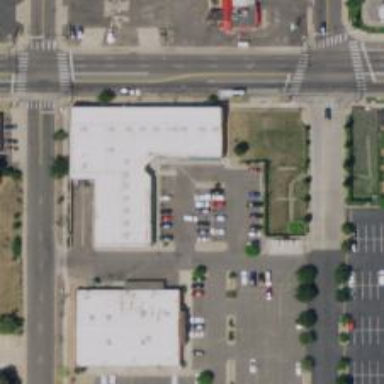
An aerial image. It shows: Commercial building.